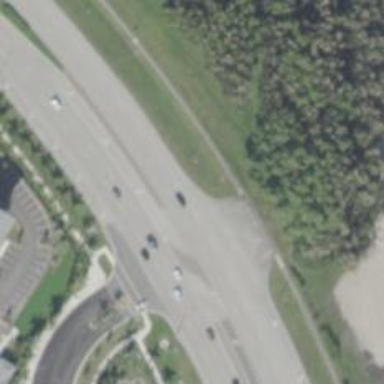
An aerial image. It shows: Primary link highway.